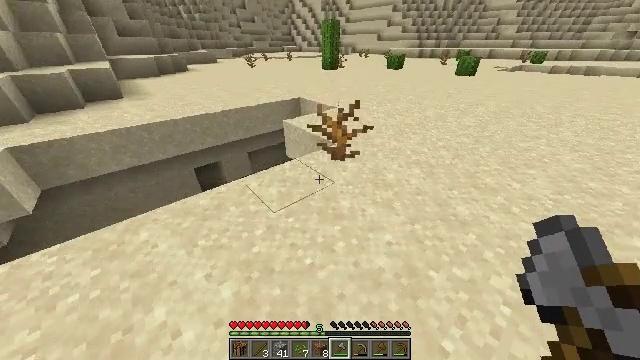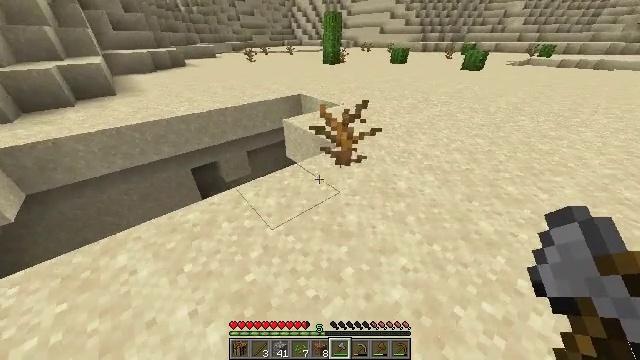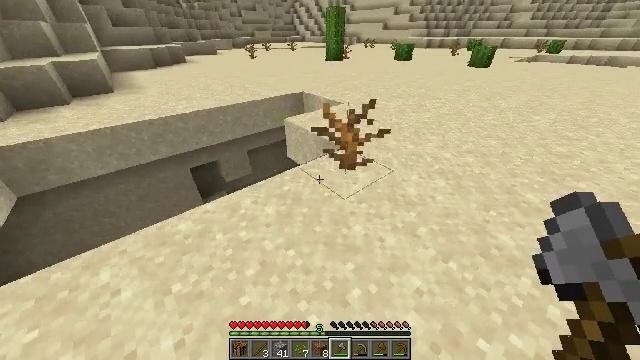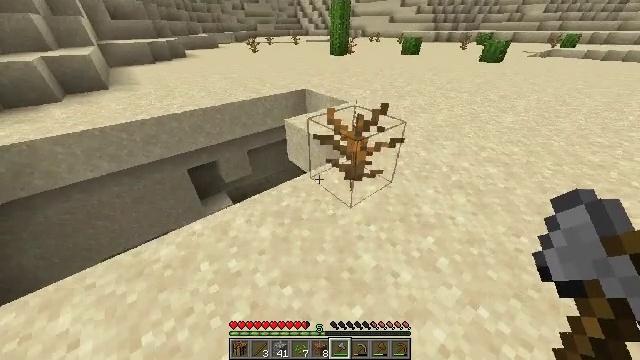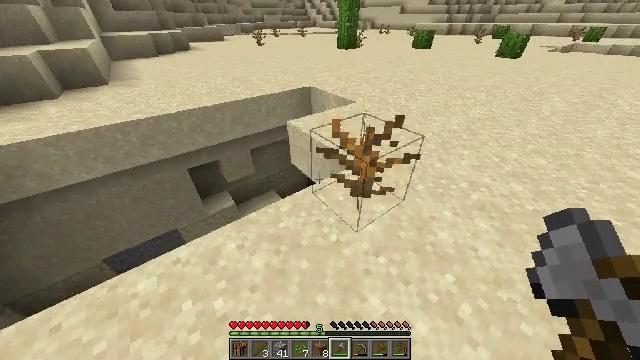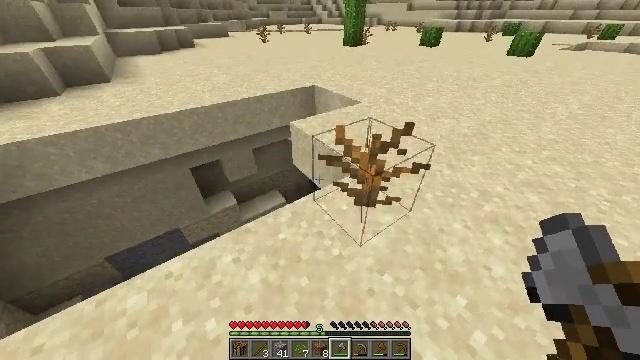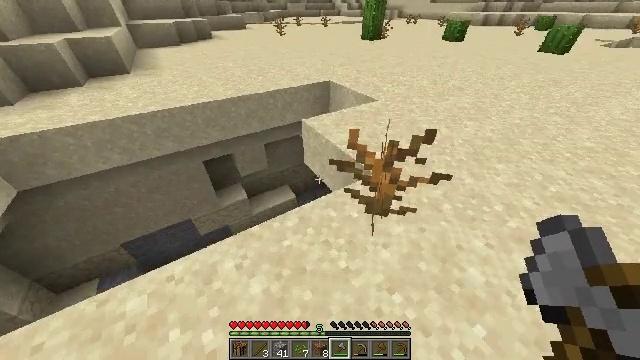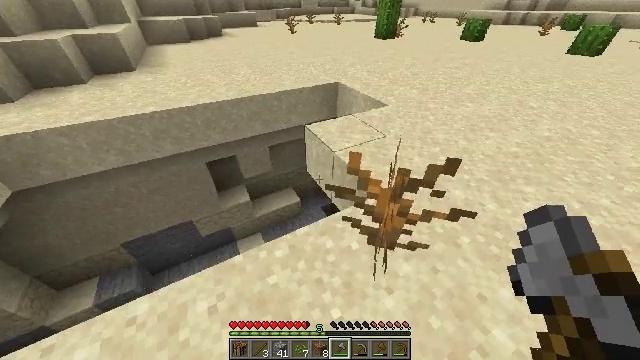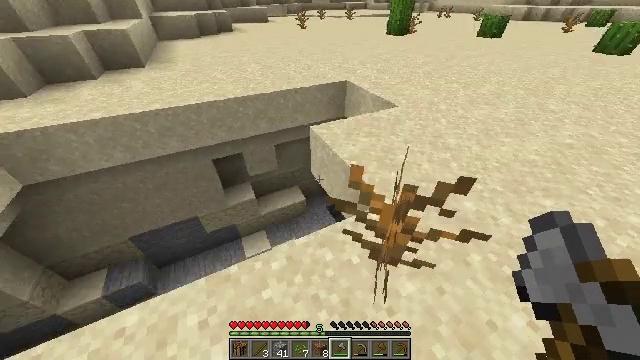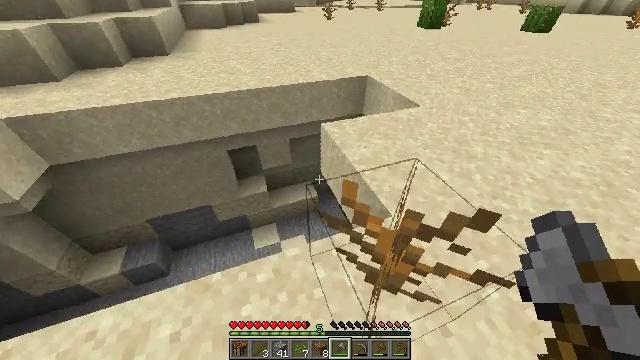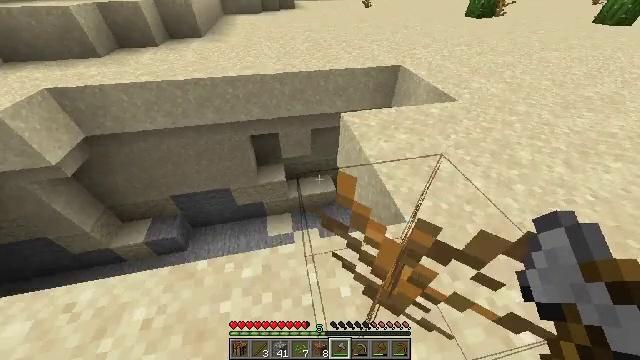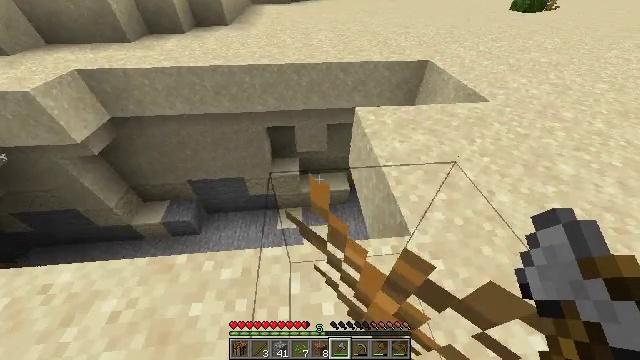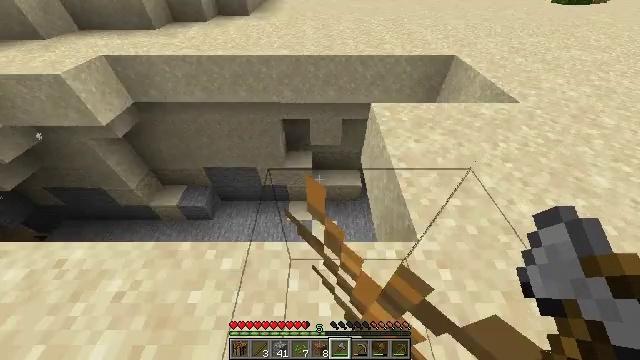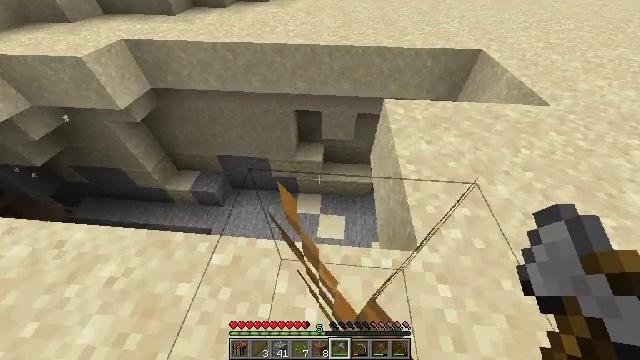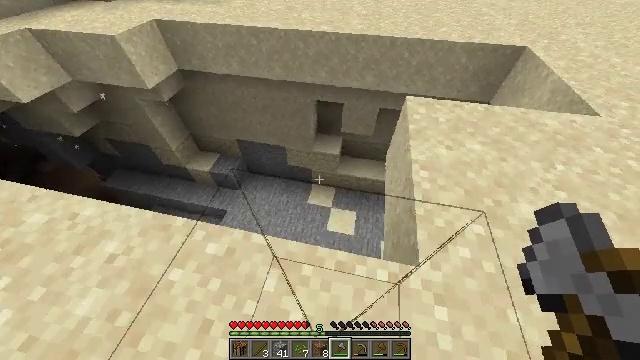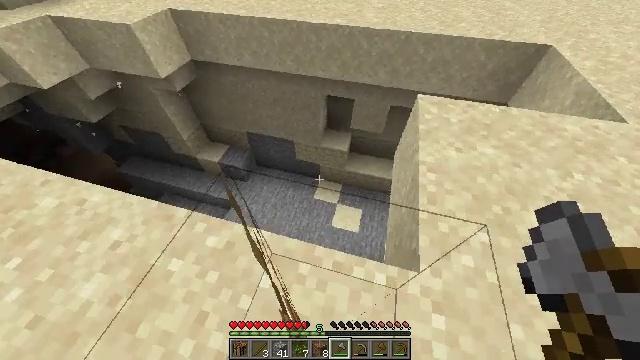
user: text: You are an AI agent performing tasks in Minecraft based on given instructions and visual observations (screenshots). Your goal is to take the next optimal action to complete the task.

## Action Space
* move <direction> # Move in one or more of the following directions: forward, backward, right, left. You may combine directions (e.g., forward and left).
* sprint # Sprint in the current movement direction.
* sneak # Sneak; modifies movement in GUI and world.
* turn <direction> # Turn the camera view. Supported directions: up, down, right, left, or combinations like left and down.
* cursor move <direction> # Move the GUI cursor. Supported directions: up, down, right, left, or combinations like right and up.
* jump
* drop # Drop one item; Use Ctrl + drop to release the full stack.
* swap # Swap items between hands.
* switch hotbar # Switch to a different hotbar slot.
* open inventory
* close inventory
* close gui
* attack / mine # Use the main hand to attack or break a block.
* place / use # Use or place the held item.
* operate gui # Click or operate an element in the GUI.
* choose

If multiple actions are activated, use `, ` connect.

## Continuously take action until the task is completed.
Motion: motion action
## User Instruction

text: Mine cactus from the desert.
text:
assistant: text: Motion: move forward, turn down
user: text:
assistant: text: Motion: move forward
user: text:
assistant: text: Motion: move forward, turn down
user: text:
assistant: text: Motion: move forward, turn left and down
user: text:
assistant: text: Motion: move forward, turn left
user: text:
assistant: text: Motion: move forward, turn left and down
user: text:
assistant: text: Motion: move forward and move right, turn left
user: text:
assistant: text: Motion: move forward and move right, sneak, turn left
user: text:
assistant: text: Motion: move forward and move right, sneak, turn left and down
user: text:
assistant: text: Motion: move forward and move right, sneak, turn left and down
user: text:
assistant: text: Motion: move forward and move right, sneak, turn left and down
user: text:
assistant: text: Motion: move forward and move right, sneak, turn left and down
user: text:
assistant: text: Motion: move forward and move right, sneak, turn left and down
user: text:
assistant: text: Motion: move forward and move right, sneak, turn left and down
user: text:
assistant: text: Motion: move forward and move right, sneak, turn left and down
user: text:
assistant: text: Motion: move forward and move right, sneak, turn left and down
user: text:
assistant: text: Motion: move forward and move right, sneak, turn left and down
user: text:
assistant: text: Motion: move forward and move right, sneak, turn left and down
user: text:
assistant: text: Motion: move forward and move right, sneak, turn left
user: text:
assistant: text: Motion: move forward and move right, sneak, turn left
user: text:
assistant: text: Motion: move forward and move right, sneak
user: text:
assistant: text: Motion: move forward and move right, sneak
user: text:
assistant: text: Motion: move forward and move right, sneak
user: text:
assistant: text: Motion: move right, sneak, turn up
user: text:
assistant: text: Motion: move right, sneak, turn up
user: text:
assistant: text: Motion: move right, sneak
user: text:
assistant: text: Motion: move back and move right, sneak
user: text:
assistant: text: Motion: move back and move right, sneak
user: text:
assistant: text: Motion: move back and move right, sneak, turn left and up
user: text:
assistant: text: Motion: move back and move right, sneak, turn left and up